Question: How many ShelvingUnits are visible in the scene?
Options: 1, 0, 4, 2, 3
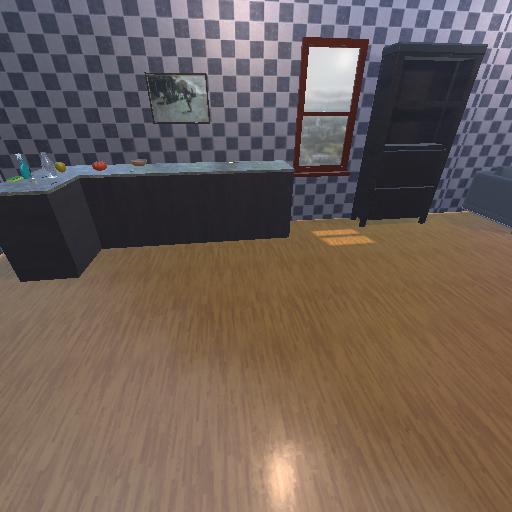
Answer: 1